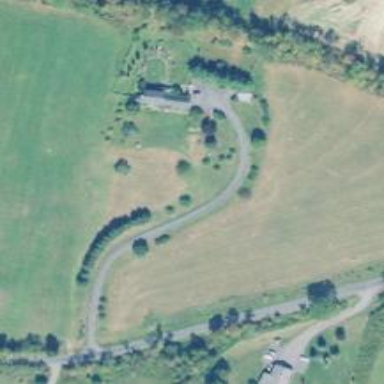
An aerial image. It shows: Driveway.